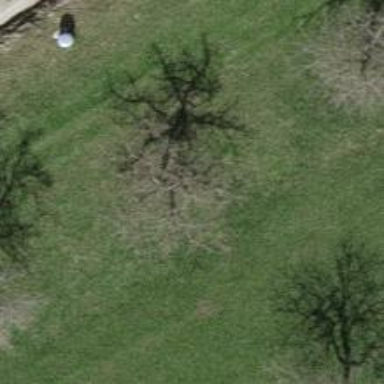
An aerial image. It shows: Beautiful tree in nature.